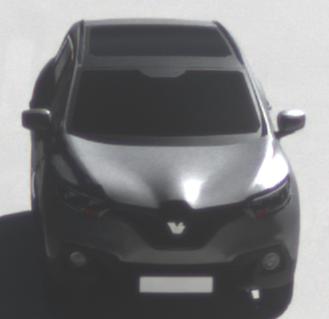
Make: Renault
Model: Kadjar ENERGY TCe 130
Detailed model: Kadjar
Model produced from: 2015/05
Model produced until: 2018/08
Doors: 5
Color: gray
Road condition: dry road
Daytime: morning or afternoon
Contrast: high contrast